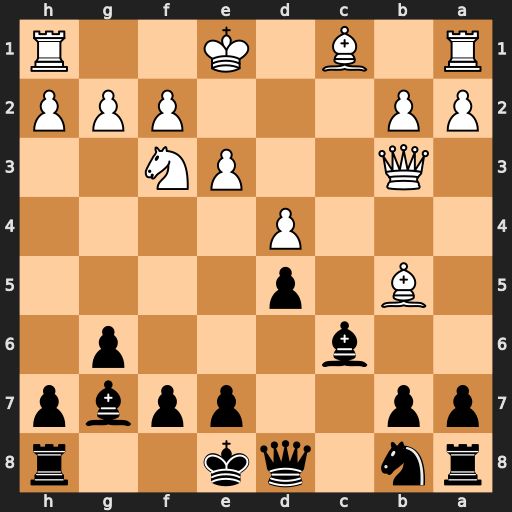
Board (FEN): rn1qk2r/pp2ppbp/2b3p1/1B1p4/3P4/1Q2PN2/PP3PPP/R1B1K2R
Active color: b
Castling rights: KQkq
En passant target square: -
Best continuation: Qa5+ Bd2 Qxb5 Qxb5 Bxb5